Question: I want to share run/debug configurations with my team. I need a way of configure run/debug configurations so they can work also in other computers.
Is there a dynamic way of getting the project's dir? Any ideas?
Perhaps a way to change say to something like in the and fields? See the image:

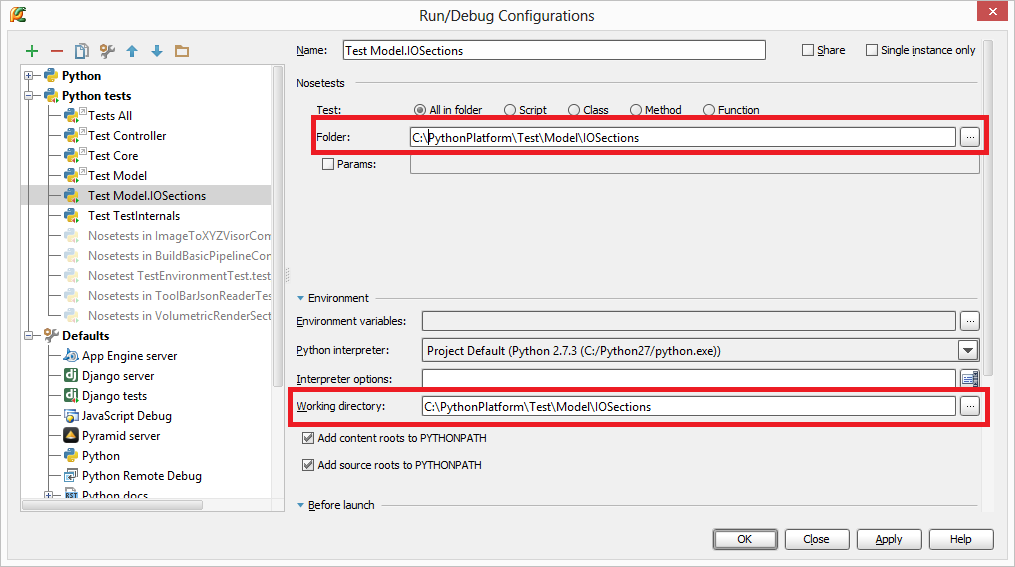
Answer: There are so called <URL> raised in another JetBrains' product -- . There, we find information that the path to any file underneath project's directory is stored relatively to the project's directory meaning that if the project is placed somewhere else in the filesystem the file would still be found. In other words paths you see are presented as absolute paths but they are in fact relative to the project's directory. I must admit it's confusing to say the least.
I created issue <URL> -- feel free to vote on it.